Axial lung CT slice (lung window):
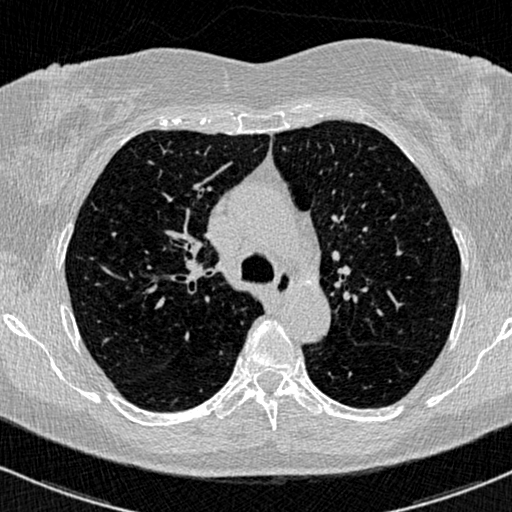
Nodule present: no